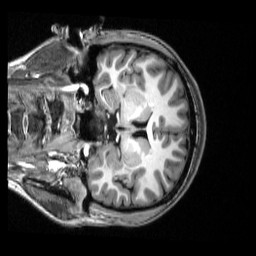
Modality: T1w
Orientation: coronal
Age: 23
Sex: female
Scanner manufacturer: siemens
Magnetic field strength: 3 T
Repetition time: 2.53 s
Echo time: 0.00339 s